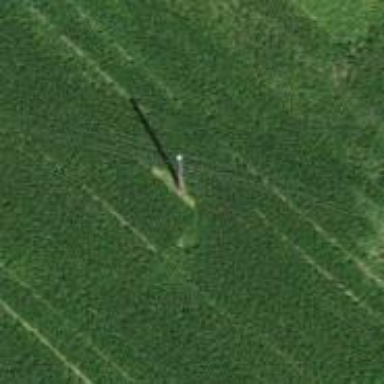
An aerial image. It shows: Power pole.